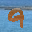
Label: 9